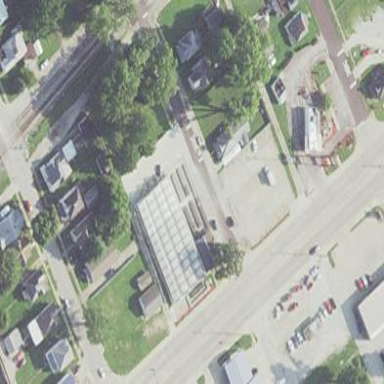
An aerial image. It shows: Building that serves as garden center.